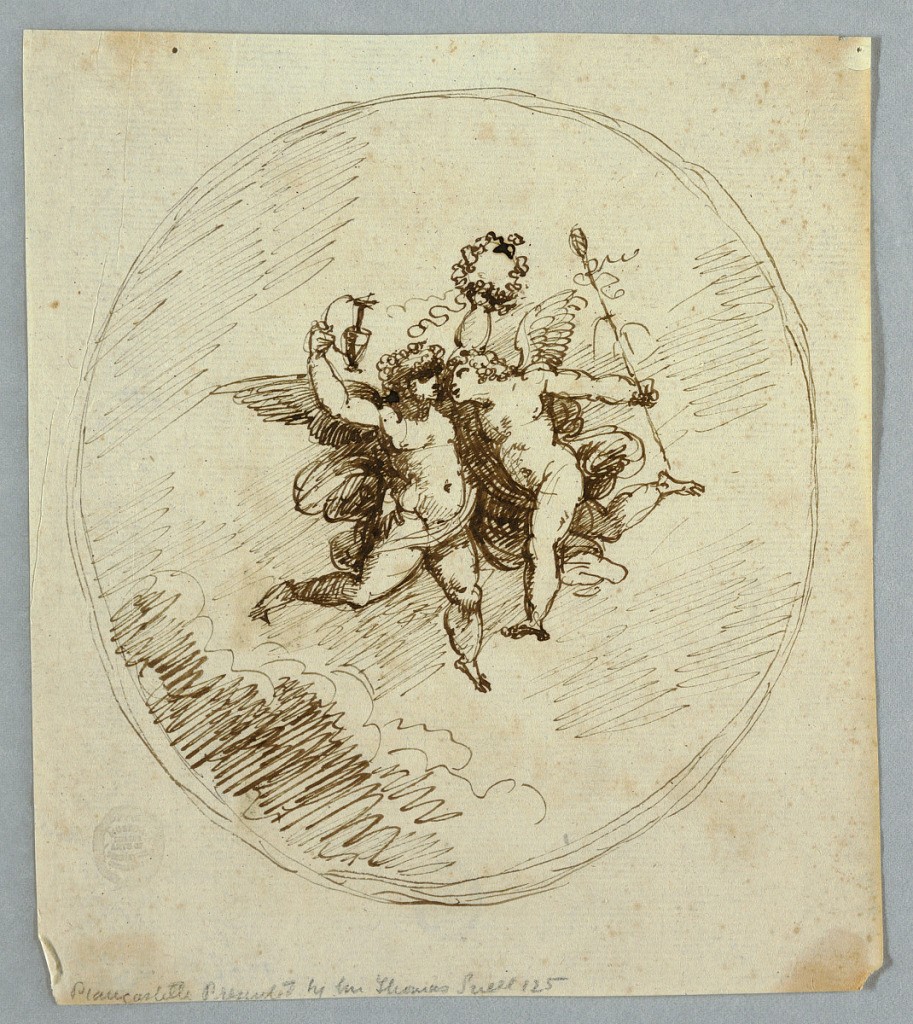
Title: Two Flying Putti with Attributes of Dionysus
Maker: Felice Giani, Italian, 1758–1823
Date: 1800–1820
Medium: Pen and ink on paper
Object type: Drawing
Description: Vertical rectangle showing two loosely drawn putti in an oval frame. The left putto raises a pitcher and wreath, the right has a thyrsus.